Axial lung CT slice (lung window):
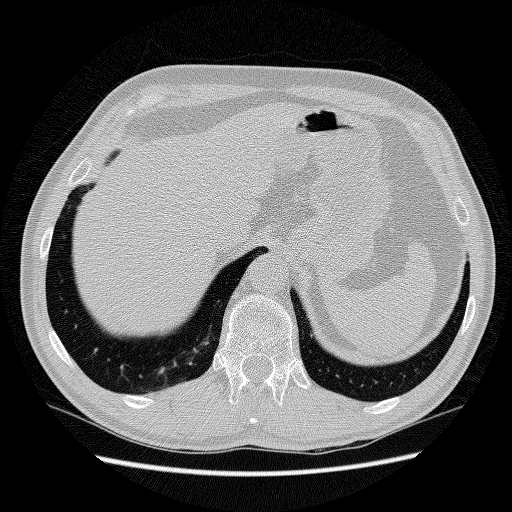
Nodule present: no